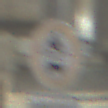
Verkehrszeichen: VerbotKraftfahrzeuge
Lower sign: ZeitangabenMitBeschraenkungAufWochentage7
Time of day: Night
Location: Outdoor (Urban)
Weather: PartlyCloudy
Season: NotSpecified
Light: Artificial